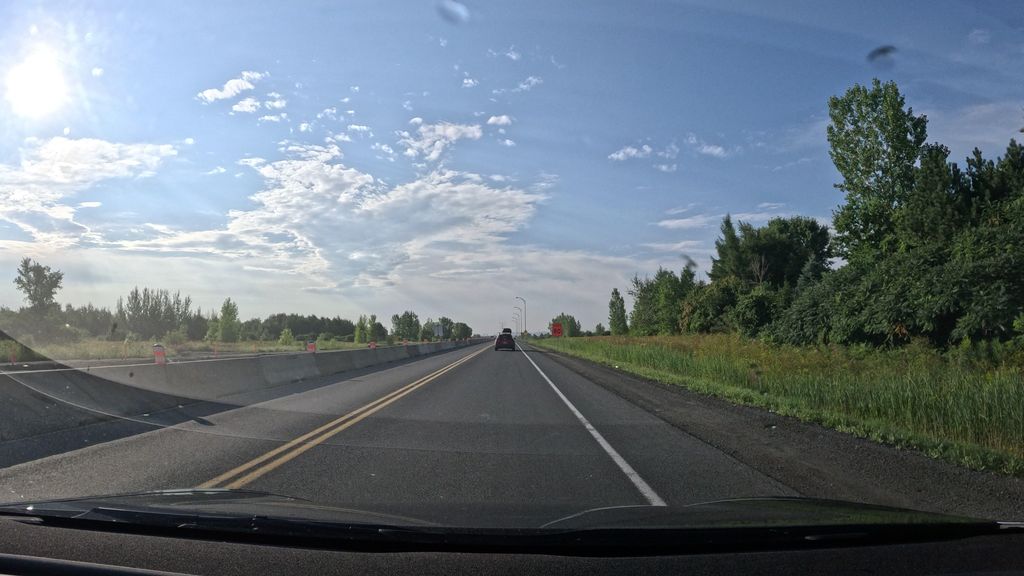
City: montreal